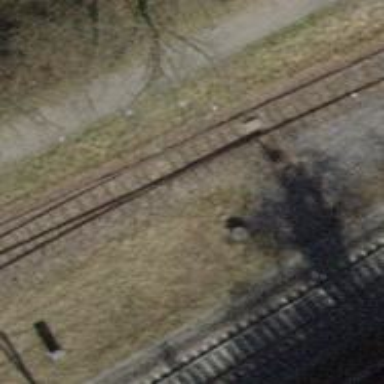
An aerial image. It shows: Railway switch.